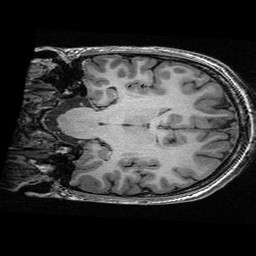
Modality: T1w
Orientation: coronal
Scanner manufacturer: ge
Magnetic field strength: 3 T
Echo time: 0.00318 s